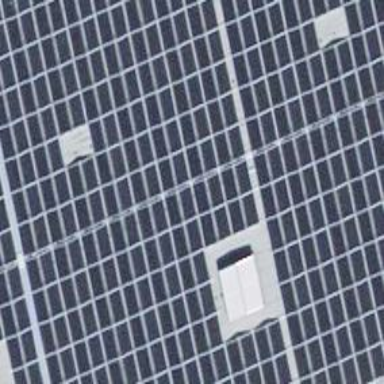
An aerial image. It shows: Solar power generator.